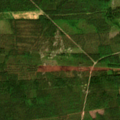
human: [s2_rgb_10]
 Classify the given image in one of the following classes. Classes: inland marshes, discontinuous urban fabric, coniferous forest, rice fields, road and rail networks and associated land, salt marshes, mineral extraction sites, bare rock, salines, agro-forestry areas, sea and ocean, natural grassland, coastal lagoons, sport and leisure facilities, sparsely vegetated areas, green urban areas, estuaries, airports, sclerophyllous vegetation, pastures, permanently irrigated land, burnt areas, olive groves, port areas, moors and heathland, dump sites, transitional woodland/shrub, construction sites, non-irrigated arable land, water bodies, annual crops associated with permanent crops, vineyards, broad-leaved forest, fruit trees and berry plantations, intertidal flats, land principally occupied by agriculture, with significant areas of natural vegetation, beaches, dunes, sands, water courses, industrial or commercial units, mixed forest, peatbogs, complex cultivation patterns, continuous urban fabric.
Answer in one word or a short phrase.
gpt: coniferous forest, mixed forest, transitional woodland/shrub